Current action and preconditions to check: path_clear

Your task: For each precondition in the list above, predict whether it will hold at this action.

Consider the current scene as observed from the mobile robot's camera, and analyze the predicted future states of all dynamic agents (e.g., people, animals, vehicles, or any moving entities) within the NEXT SECOND.

IMPORTANT: Only answer "very likely" if you are absolutely certain—based on strong, clear evidence—that a dynamic agent will violate the precondition in the predicted future state. Do NOT answer "very likely" for unlikely, ambiguous, or low-probability risks.

Ask yourself for each precondition: Is there a high probability, with clear and convincing evidence, that the predicted future states of any dynamic agent will interfere with the predicted future state of the currently executing action within the NEXT SECOND, causing that precondition to fail?

Assess the risk level based on these predictions. Use "likely" or "very likely" if motions create a clear risk of interference.

Use "neutral" or "improbable" if agents are nearby but their predicted paths are clearly diverging or non-conflicting.

Failure Risk Categories: "very improbable", "improbable", "neutral", "likely", "very likely"

Answer Format: Output ONLY the probability_of_failure value from these categories: "very improbable", "improbable", "neutral", "likely", "very likely"

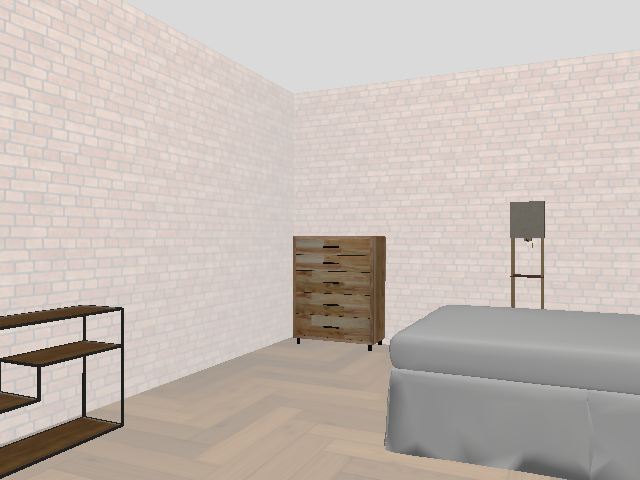

Answer: very improbable